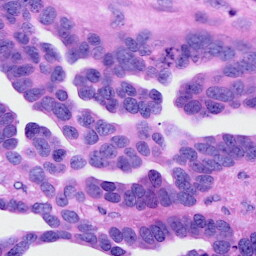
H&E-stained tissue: Ovarian